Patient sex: M
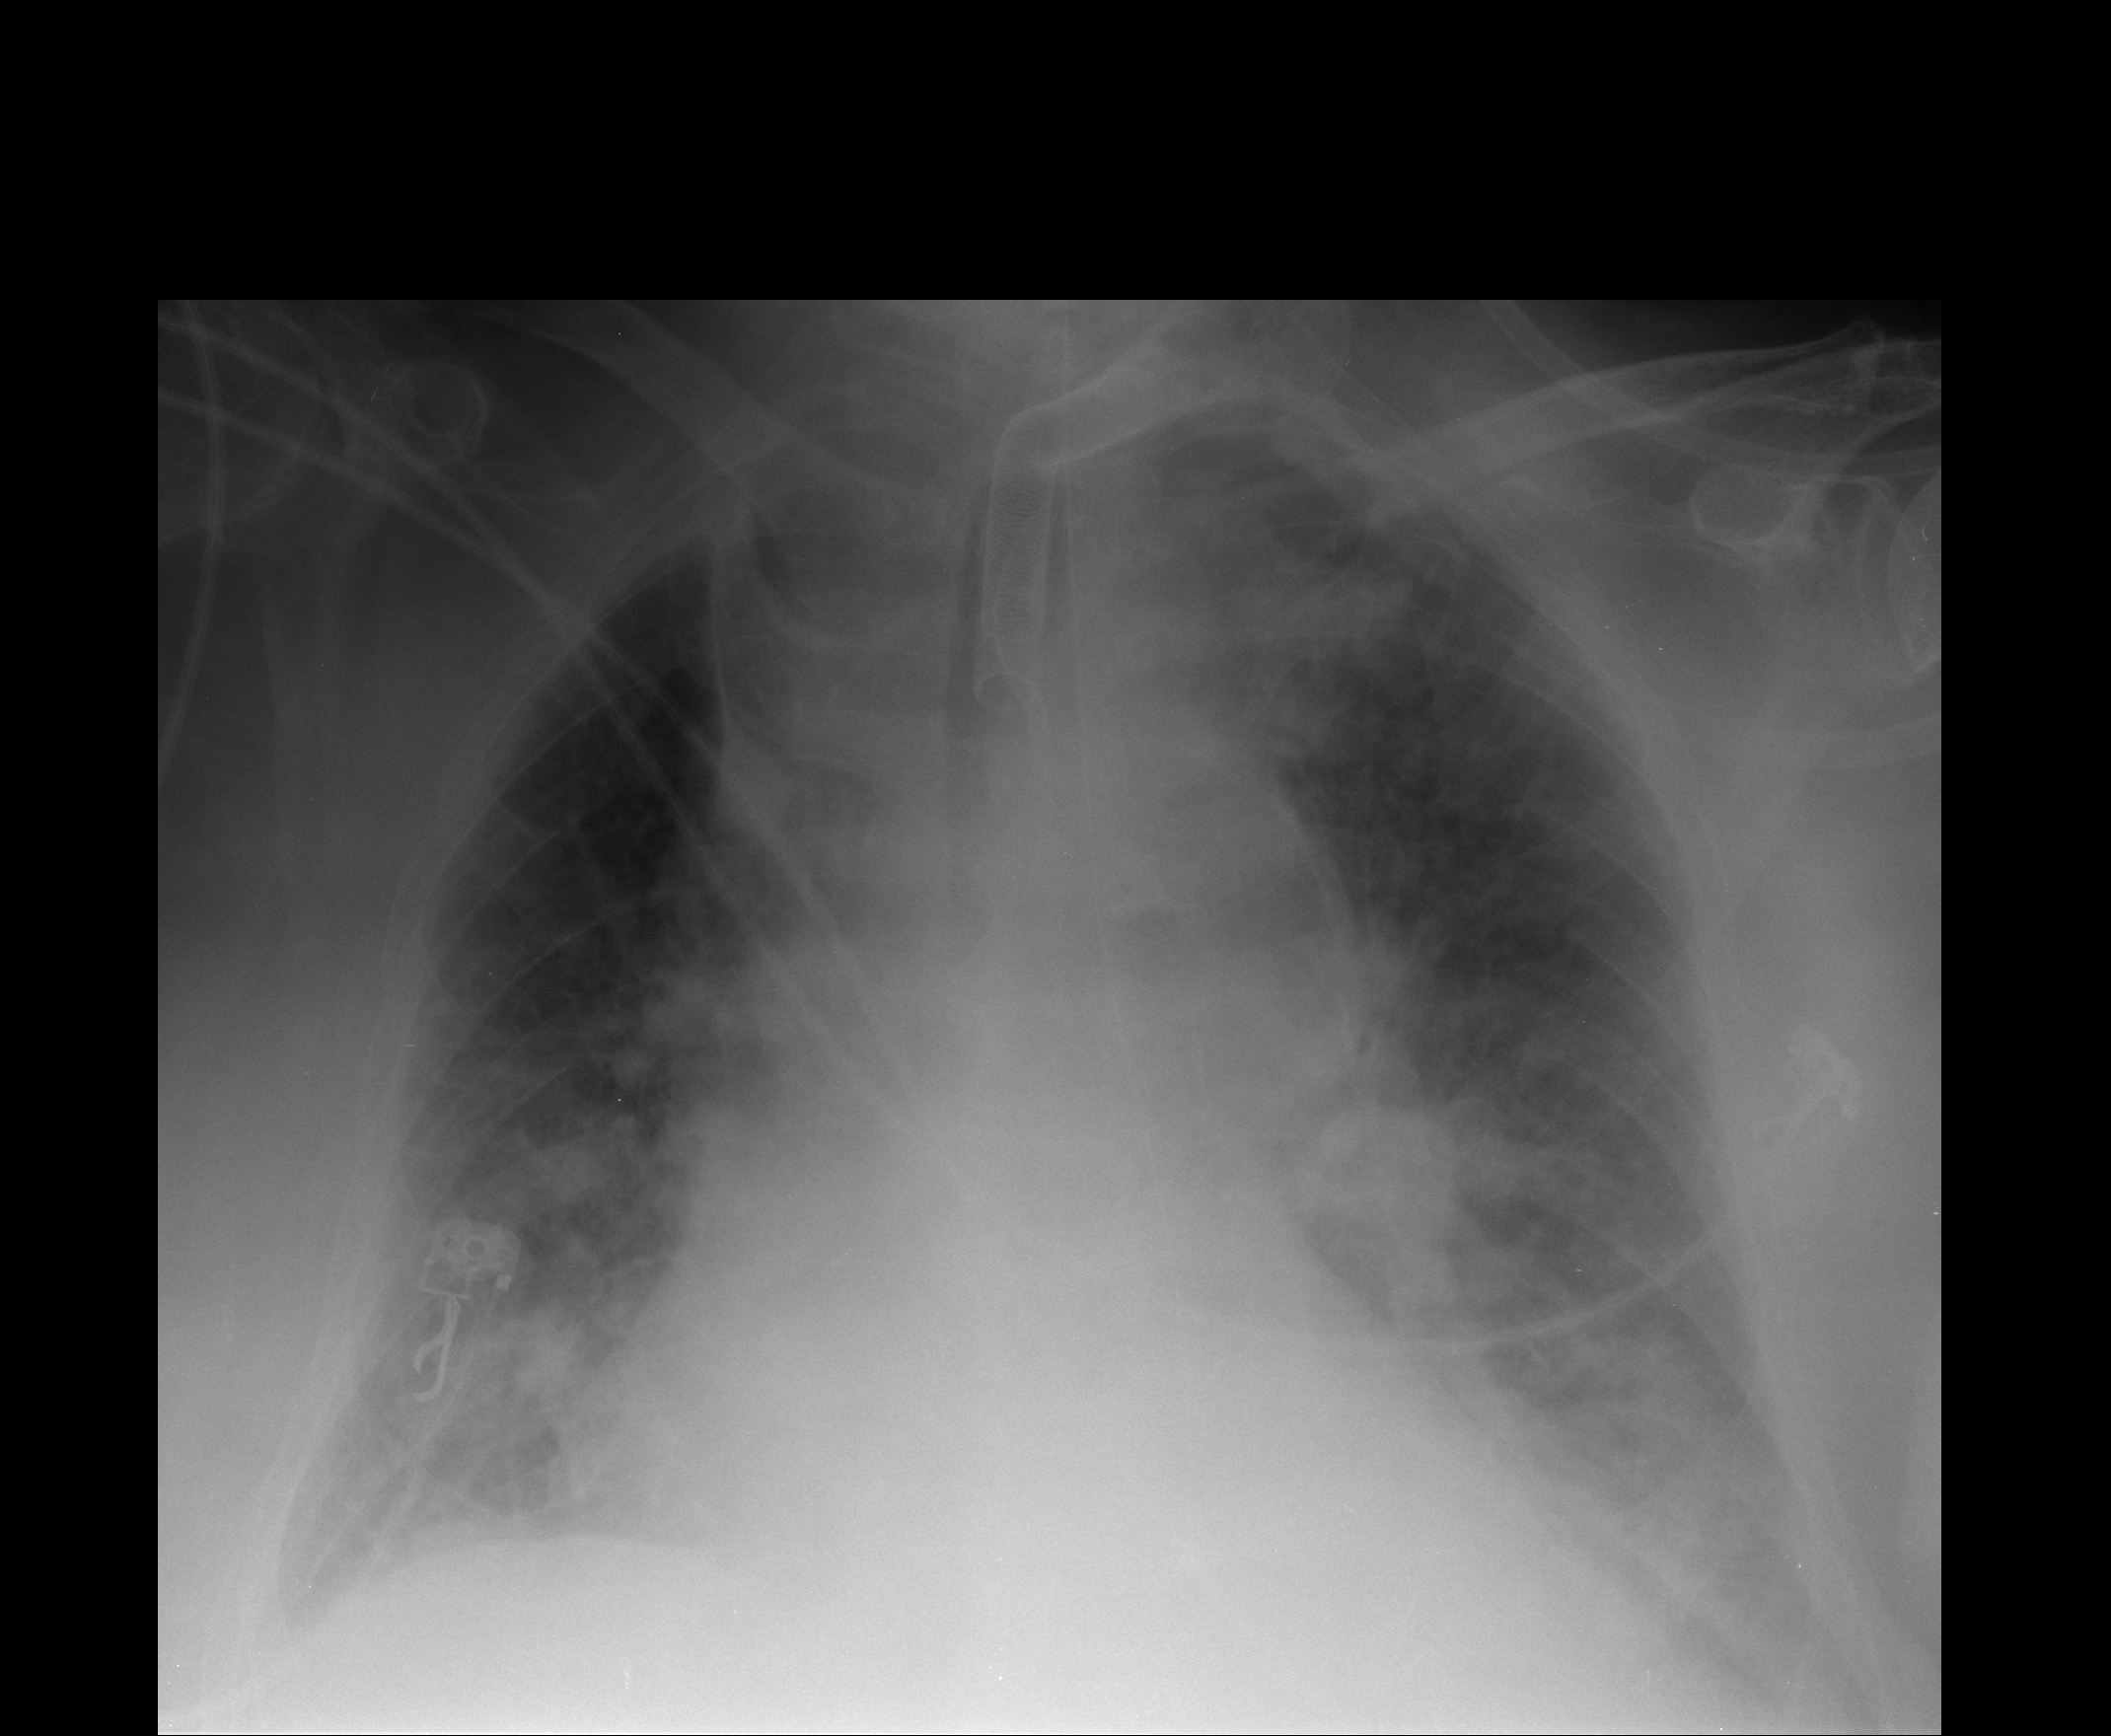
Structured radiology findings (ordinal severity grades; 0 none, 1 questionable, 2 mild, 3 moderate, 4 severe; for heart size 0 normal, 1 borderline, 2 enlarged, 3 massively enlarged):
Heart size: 2
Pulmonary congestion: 2
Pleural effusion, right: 2
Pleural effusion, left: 2
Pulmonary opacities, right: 2
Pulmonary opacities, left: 2
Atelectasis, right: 2
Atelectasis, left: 2